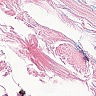
Metastatic tissue present: no